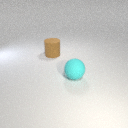
large cyan rubber sphere in front of large brown rubber cylinder